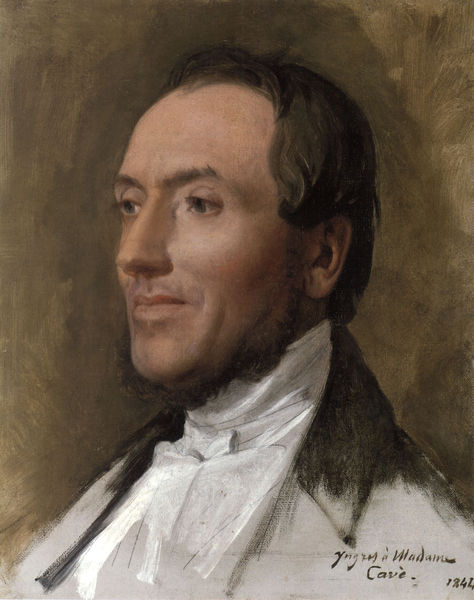
Titel: Hygin-Edmond-Ludovic-Auguste Cave
Künstler: Jean-Auguste-Dominque Ingres
Institution: New York, The Metropolitan Museum of  Art
Schlagwörter: mann, frankreich, mund, profil, anzug, bart, hemd, richter, augen, mensch, portrait, porträt, haare, adel, bürger, kotletten, selbstportrait, patrizier, hemnd, selbst, cave